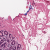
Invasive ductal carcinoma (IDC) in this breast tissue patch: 0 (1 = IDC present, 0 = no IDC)